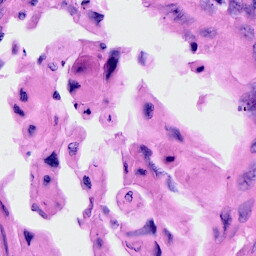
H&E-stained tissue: Cervix